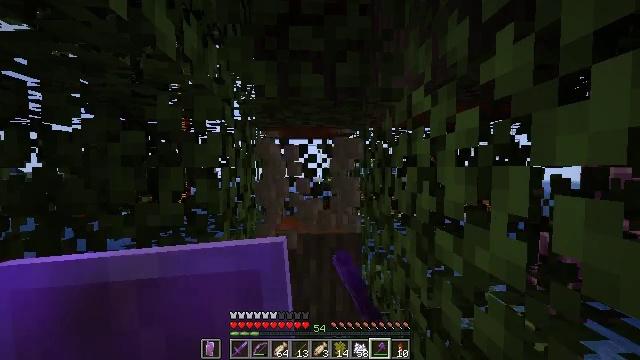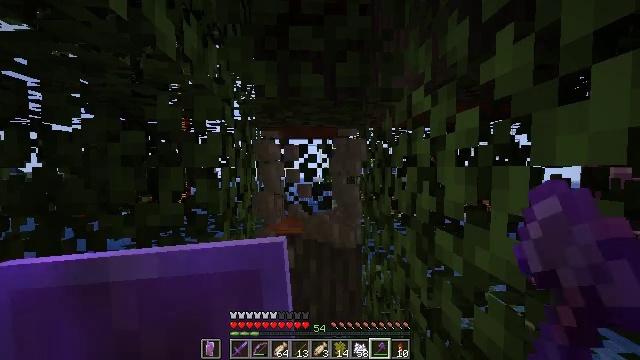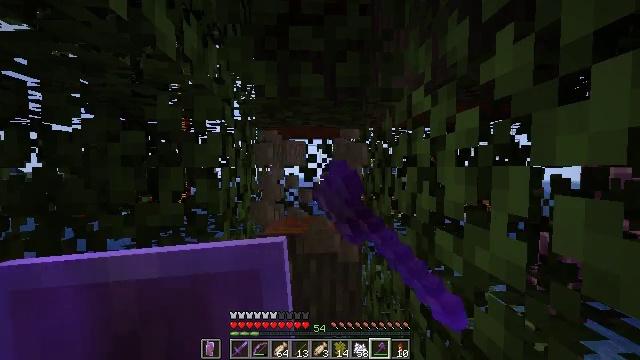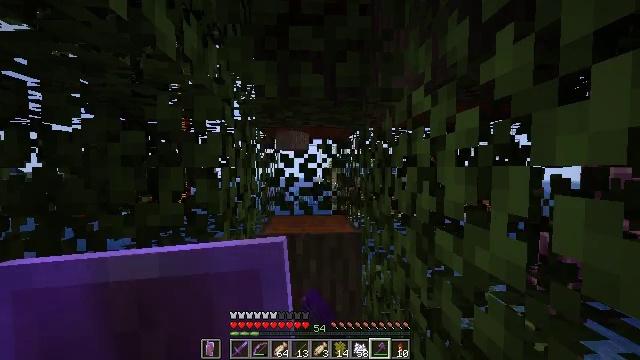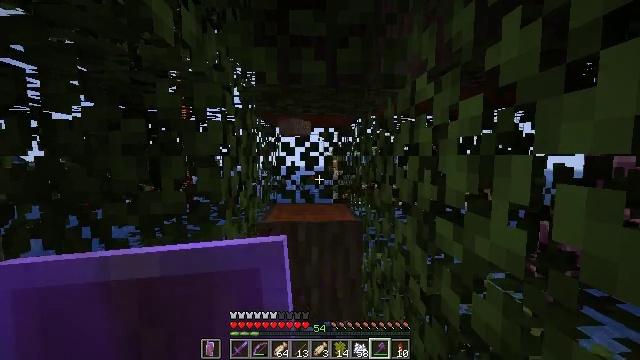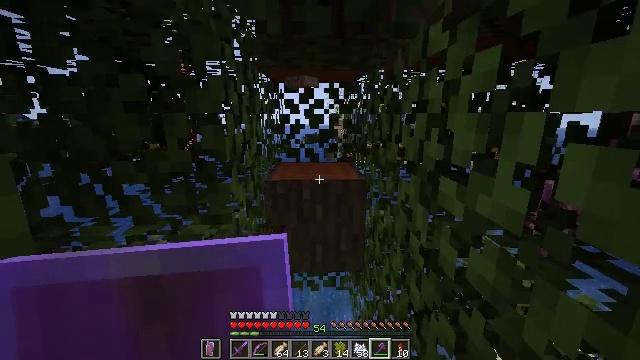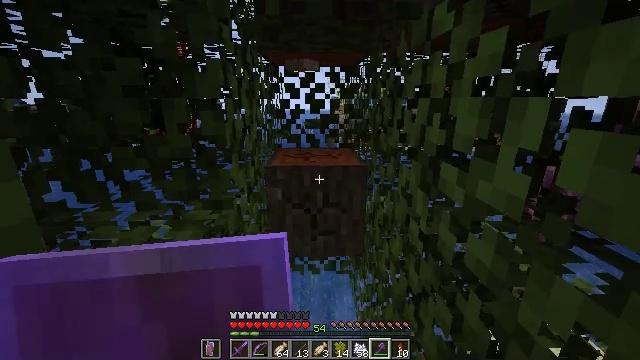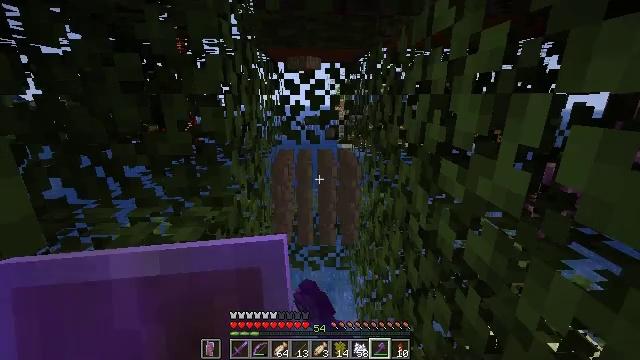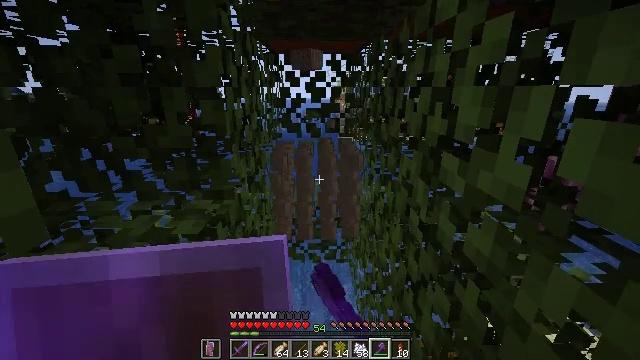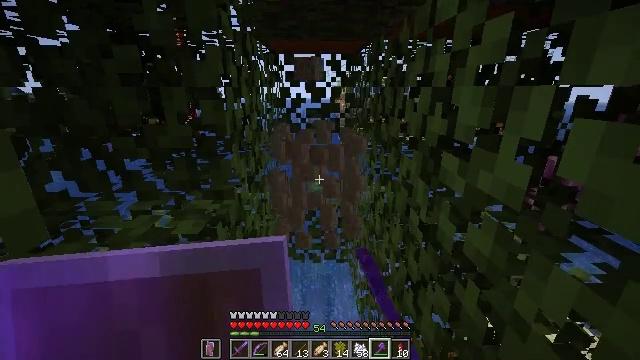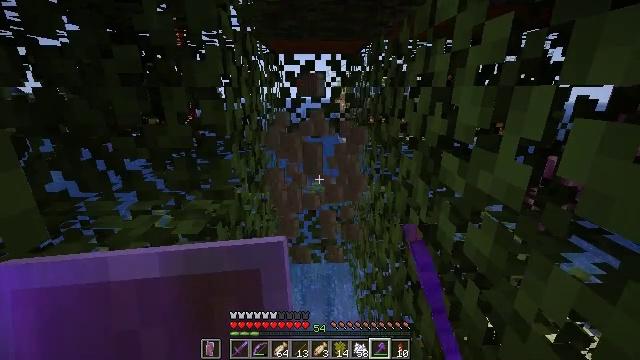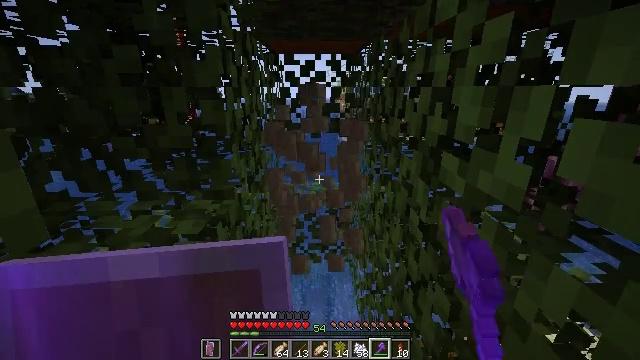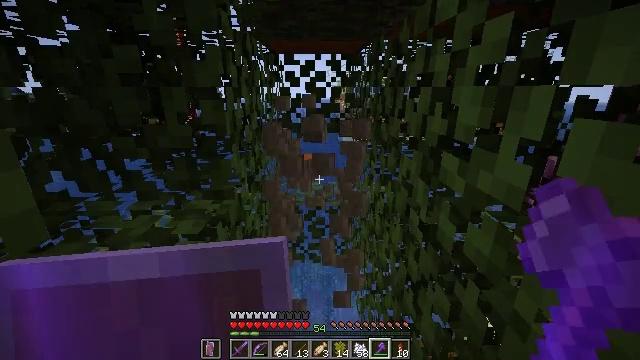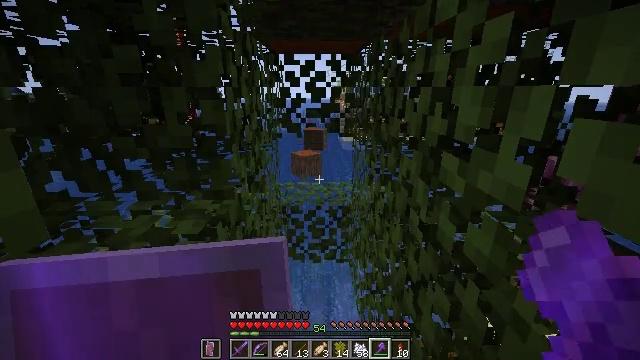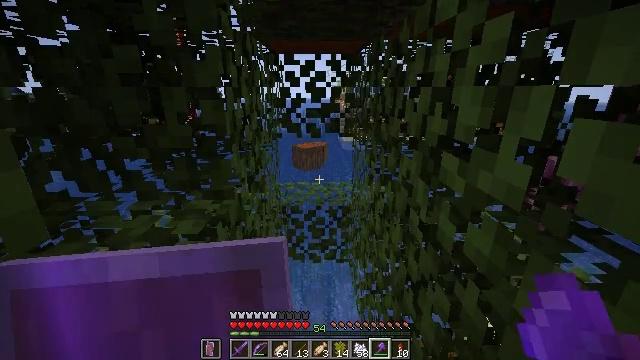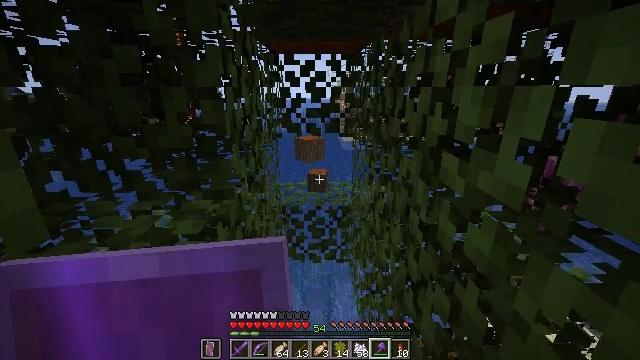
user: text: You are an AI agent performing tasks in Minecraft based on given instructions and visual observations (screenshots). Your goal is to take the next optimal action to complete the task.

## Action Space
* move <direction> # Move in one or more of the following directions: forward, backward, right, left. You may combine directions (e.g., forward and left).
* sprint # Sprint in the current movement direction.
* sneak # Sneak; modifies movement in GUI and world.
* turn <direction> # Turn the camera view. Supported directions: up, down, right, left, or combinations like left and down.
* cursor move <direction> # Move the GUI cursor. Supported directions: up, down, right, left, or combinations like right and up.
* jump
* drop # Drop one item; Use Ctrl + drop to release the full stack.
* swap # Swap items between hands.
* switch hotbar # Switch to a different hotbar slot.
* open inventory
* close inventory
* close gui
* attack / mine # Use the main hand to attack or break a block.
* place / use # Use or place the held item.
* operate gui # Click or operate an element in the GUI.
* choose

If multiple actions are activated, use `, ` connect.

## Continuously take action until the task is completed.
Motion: motion action
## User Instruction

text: Collect acacia logs by breaking the tree.
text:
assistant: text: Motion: attack / mine
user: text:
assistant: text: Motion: attack / mine
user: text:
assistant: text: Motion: attack / mine
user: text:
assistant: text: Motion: turn down, attack / mine
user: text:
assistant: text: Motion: turn left and down, attack / mine
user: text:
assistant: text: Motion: turn down, attack / mine
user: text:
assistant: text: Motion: attack / mine
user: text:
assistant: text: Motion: turn down, attack / mine
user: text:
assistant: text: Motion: attack / mine
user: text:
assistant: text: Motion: attack / mine
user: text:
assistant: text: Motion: attack / mine
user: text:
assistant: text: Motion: attack / mine
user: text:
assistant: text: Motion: attack / mine
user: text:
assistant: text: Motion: attack / mine
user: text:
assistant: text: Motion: no_op
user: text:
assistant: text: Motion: no_op
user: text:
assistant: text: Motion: turn down
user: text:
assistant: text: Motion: move forward, turn down
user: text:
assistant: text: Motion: move forward, turn down
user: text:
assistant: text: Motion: move forward, turn down
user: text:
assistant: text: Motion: move forward, turn down
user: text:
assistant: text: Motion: no_op
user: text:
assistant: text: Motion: no_op
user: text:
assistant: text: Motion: no_op
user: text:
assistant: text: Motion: no_op
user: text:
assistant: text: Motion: no_op
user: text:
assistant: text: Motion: no_op
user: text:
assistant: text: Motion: no_op
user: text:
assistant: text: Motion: no_op
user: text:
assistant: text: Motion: no_op